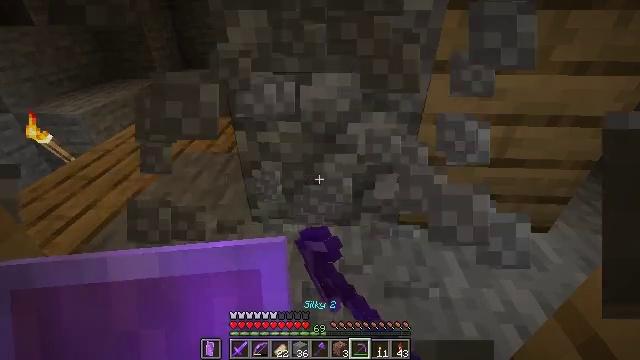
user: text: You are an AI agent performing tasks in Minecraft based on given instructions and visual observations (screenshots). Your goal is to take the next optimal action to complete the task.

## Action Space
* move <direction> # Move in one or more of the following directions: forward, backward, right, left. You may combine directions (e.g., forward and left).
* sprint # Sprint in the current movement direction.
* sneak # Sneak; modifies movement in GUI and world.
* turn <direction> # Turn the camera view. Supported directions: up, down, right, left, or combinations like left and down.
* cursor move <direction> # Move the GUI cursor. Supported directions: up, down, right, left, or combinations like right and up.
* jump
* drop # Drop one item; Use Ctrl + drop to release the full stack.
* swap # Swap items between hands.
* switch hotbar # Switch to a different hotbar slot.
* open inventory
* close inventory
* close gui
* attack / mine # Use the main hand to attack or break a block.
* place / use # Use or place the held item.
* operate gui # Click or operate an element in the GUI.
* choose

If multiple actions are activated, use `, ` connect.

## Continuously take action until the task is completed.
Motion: motion action
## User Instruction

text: Gather materials such as cobblestone.
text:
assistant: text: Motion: sneak, attack / mine